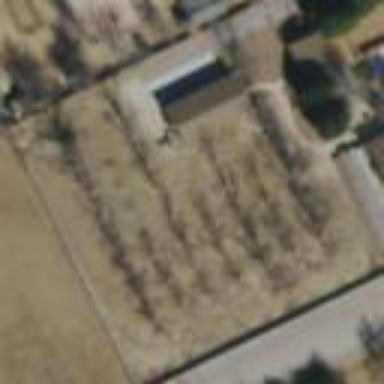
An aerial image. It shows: Orchard.